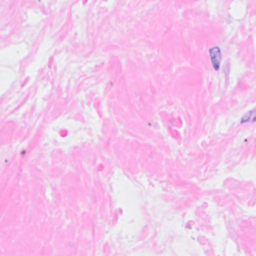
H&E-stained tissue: Breast